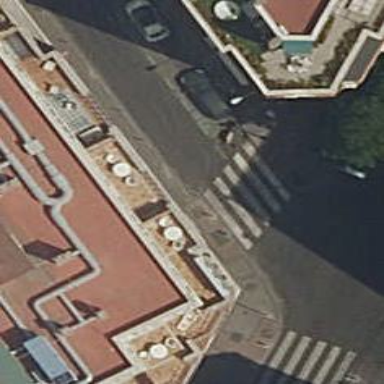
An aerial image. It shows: Zebra crossing on the road.